Question: Really want to try have no whitespace between my nav buttons and the image below. Cant imagine it being too difficult but this has got me having a mind block!
This is what I want to achieve with the arrow showing where I want the change to happen:

This is my code so far:
'''
<div class="row">
<div class="large-6 small-12 columns">
<div class="logo"><img src="img/logo.png" alt="Body Metrix">
</div>
</div>
<div class="large-6 columns" id="nav-btn">
<ul class="navigation">
<li class="active"><a href="#">Home</a></li>
<li class="not"><a href="#">About</a></li>
<li class="not"><a href="#">Contact</a></li>
<li class="not"><a href="#">Services</a></li>
</ul>
</div>
</div>
<div id="wrapper">
<div class="row">
<div class="large-12 columns">
<div class="kickstart"><img src="img/kick-start.png">
<p class="getfit"><img src="img/get-fit.png"></p>
<p class="home-text"> BodyMetrix Personal Training is a new company, based in South London, aiming to bring one-on-one training sessions and personalised exercise and nutrition plans. </p>
<p class="get-contact"><img src="img/get-contact-btn.png"></p>
</div>
</div>
</div>
</div>
'''
and the css:
'''
ul .navigation {
margin-left: 2.5px;
display: block;
list-style-type: none;
text-align: center;
padding: 0;
}
.navigation li {
display: inline-block;
}
.navigation .active {
padding:0;
width: 100px;
height: 100px;
background-color: #8fbe4e;
text-decoration: none;
color: #ffffff;
font-size: 0.9em;
font-family: 'Open Sans', sans-serif;
}
.navigation .active a {
margin-top: 30px;
text-decoration: none;
color: #FFFFFF;
font-size: 0.9em;
font-family: 'Open Sans', sans-serif;
}
.navigation .not{
width: 100px;
height: 100px;
}
.navigation .not a {
background-color: #ffffff;
text-decoration: none;
color: #7f8183;
font-size: 0.9em;
font-family: 'Open Sans', sans-serif;
}
.navigation li a:hover {
color: #50B748;
}
#wrapper {
background-image: url("../img/home-img.png");
background-repeat: no-repeat;
background-size: cover;
-webkit-background-size: cover;
-moz-background-size: cover;
-o-background-size: cover;
width: 100% !important;
z-index: 0;
}
'''
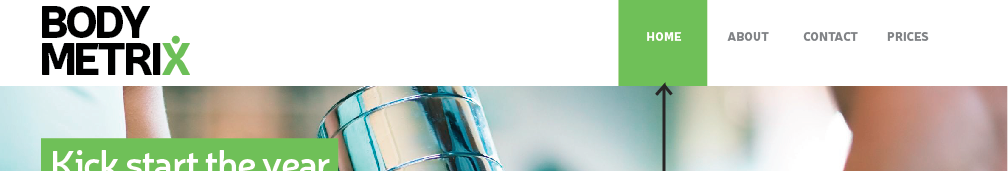
Answer: There's a margin between the 'ul' tag and the image below. Therefore you can solve the problem like so:
'''
.navigation { margin:0; }
'''
<URL>
## So why was the margin there in the first place?
You see, by default 'ul' tags have a top-margin and bottom-margin, which you can see for example if you inspect a 'ul' tag with Chrome:
'''
ul, menu, dir { user agent stylesheet
display: block;
list-style-type: disc;
-webkit-margin-before: 1em;
-webkit-margin-after: 1em;
-webkit-margin-start: 0px;
-webkit-margin-end: 0px;
-webkit-padding-start: 40px;
}
'''